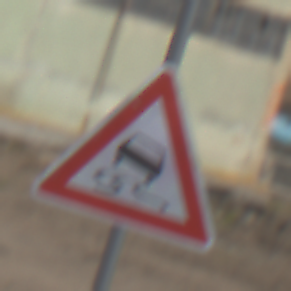
Verkehrszeichen: SchleuderOderRutschgefahr
Umgebung: Outdoor, Suburban
Tageszeit: Midday
Wetter: PartlyCloudy
Licht: Natural
Jahreszeit: NotSpecified
Kontrast: HighContrast